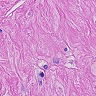
Metastatic tissue present: yes